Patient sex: M
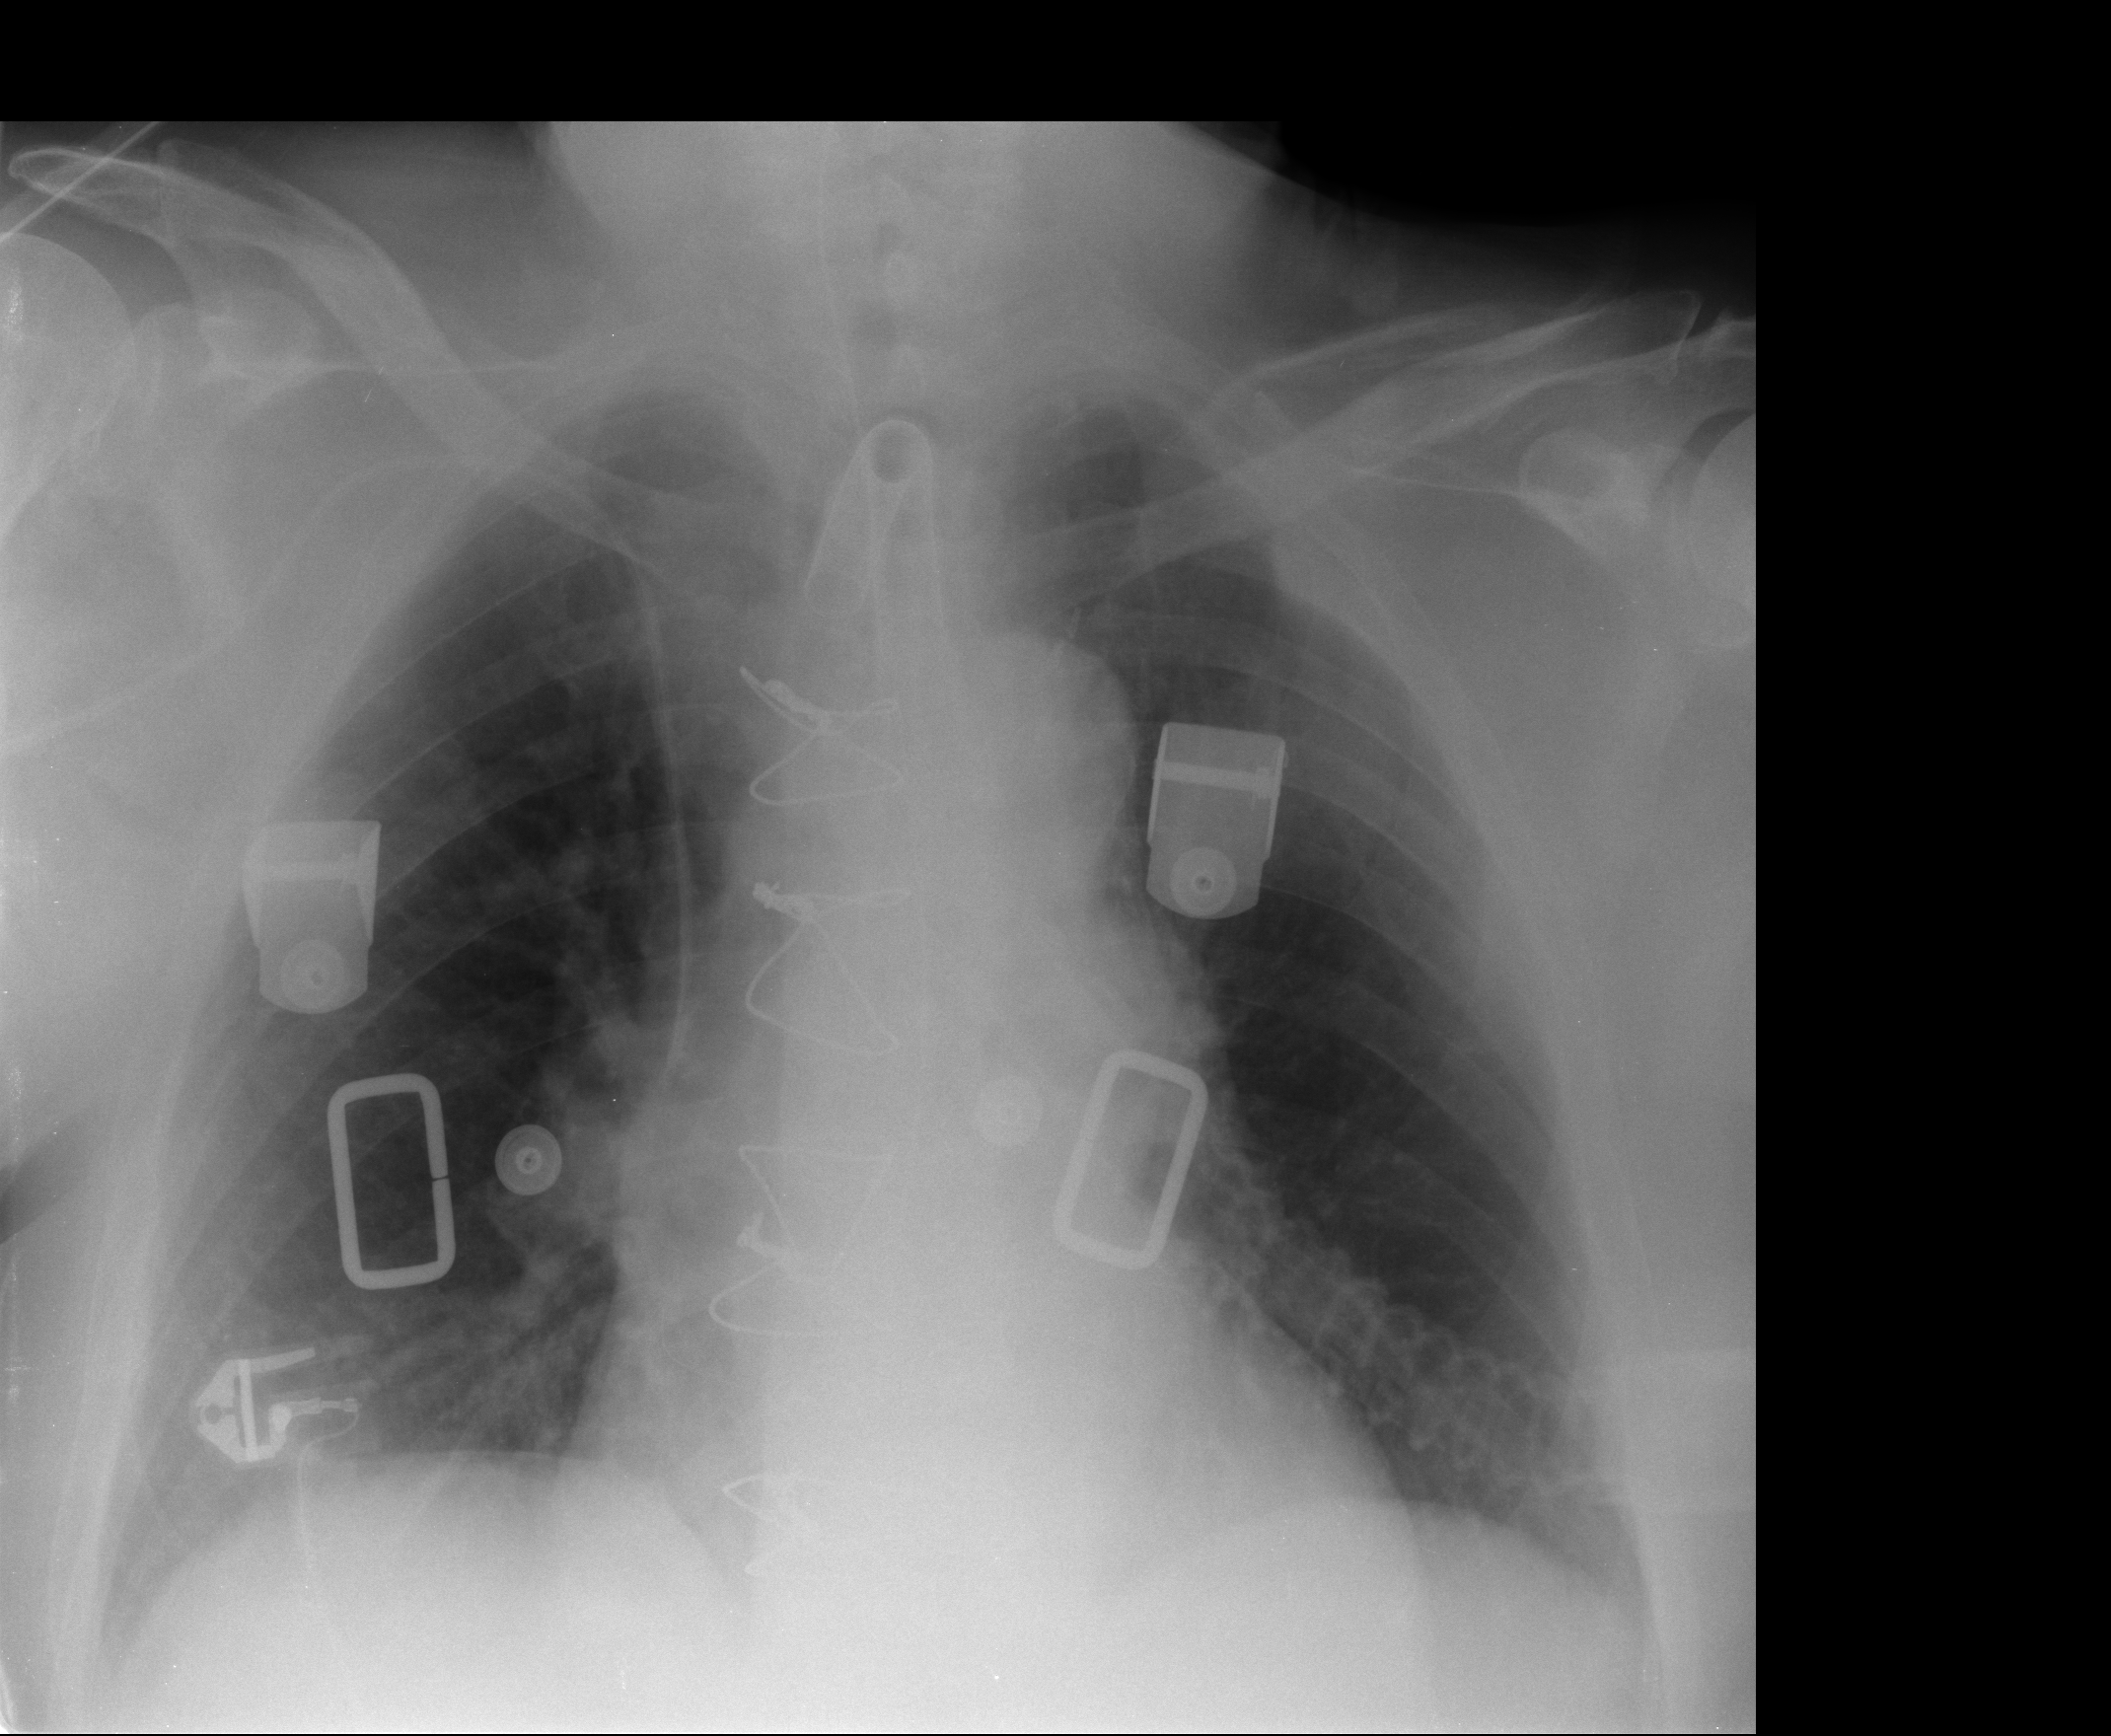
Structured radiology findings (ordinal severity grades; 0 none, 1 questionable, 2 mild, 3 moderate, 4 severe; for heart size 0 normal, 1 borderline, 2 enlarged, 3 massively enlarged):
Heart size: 0
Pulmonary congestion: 0
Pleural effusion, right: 0
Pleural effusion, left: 0
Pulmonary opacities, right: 0
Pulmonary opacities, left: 0
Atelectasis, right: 1
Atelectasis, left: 0